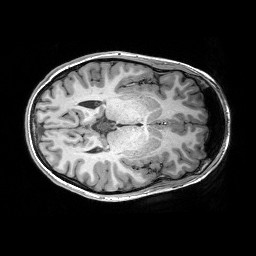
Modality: T1w
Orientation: axial
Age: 16
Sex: female
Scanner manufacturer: siemens
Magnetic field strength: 3 T
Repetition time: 2.53 s
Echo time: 0.00297 s